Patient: sex M, age 62
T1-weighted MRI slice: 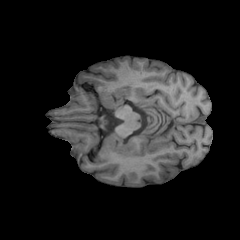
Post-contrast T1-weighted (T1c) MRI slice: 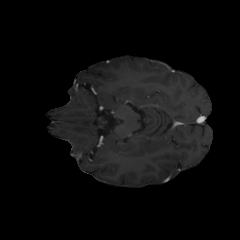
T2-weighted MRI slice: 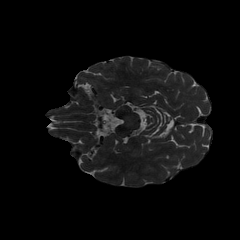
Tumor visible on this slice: no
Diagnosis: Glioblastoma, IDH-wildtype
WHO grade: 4